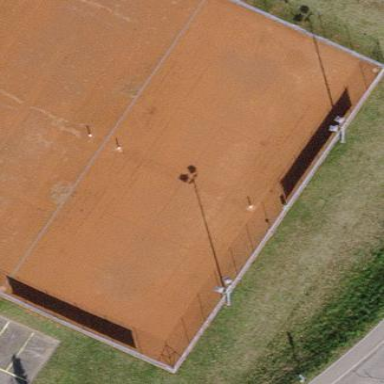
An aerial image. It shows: Tennis court in leisure pitch.